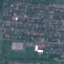
Land use / land cover: Residential